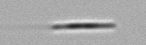
Label: Leptocylindrus